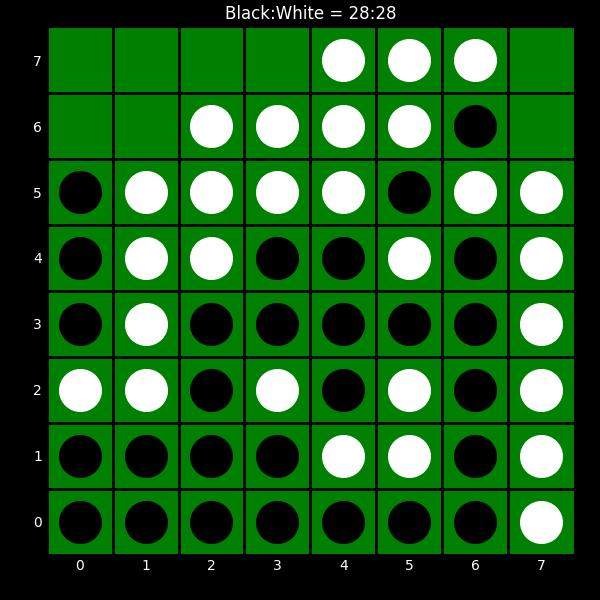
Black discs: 28
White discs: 28